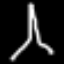
Label: The Eiffel Tower